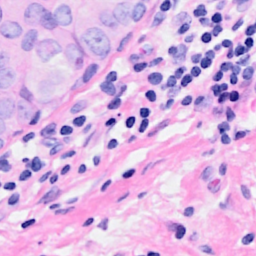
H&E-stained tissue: Breast